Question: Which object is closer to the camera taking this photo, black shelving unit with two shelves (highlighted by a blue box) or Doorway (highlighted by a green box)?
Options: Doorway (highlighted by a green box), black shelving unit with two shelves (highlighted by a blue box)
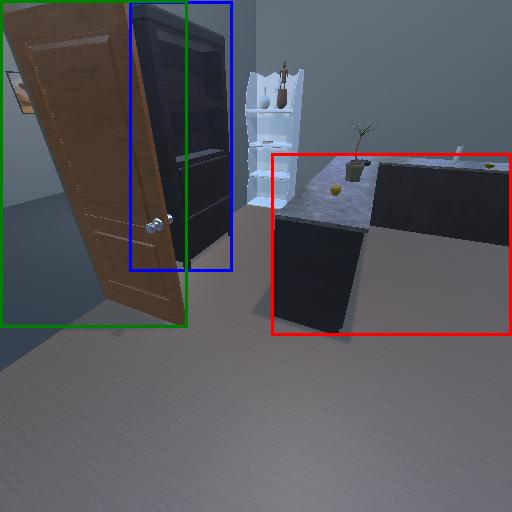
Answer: Doorway (highlighted by a green box)